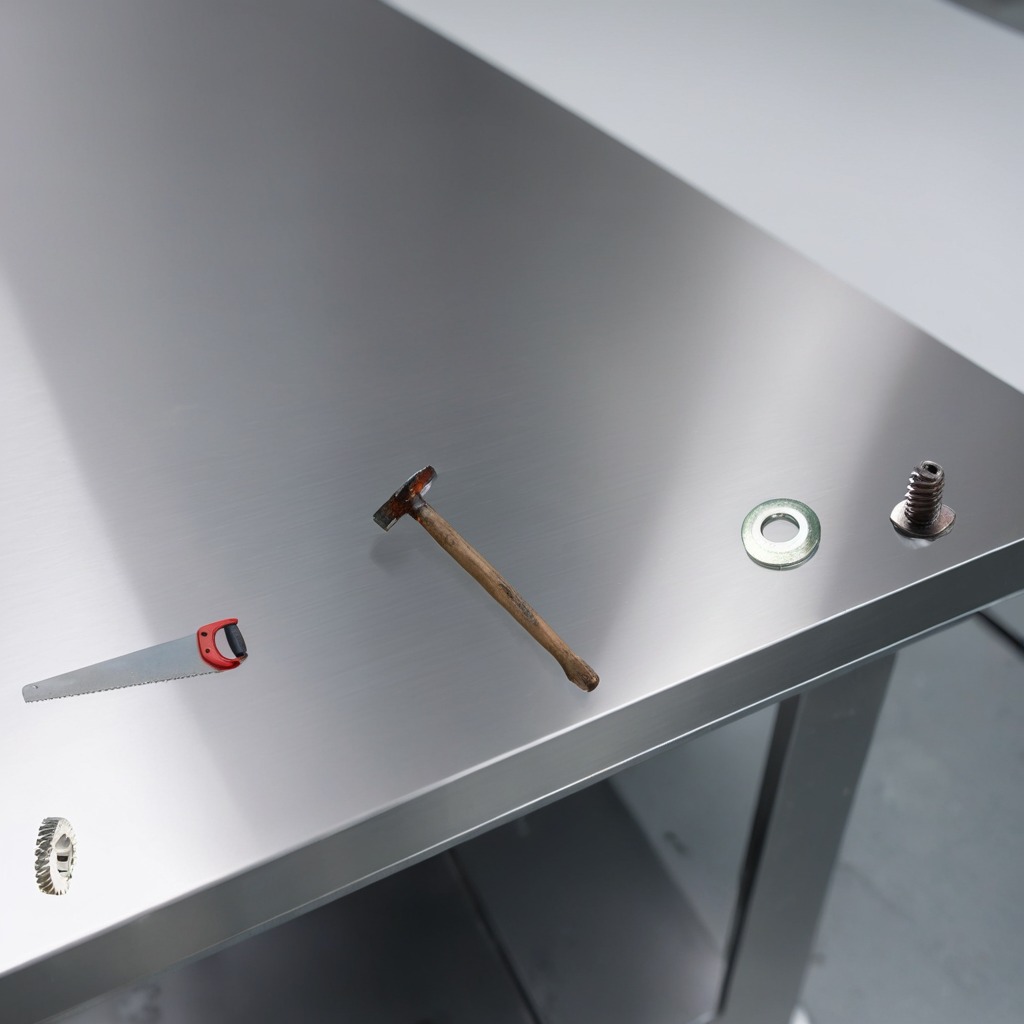
A gear with teeth and a washer are lying on a stainless steel table in a high-end prototyping lab.